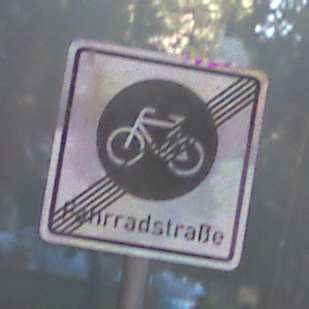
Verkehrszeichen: EndeFahrradstrasse
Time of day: MorningAfternoon
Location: Outdoor (Suburban)
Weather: Clear
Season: NotSpecified
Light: Natural